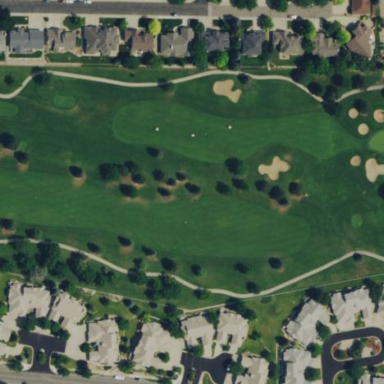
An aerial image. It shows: Area of rough grass used for golf.